Brain MRI, t2w sequence, axial 2D slice.
Patient: age 27, sex F, weight 90 kg, height 1.9 m
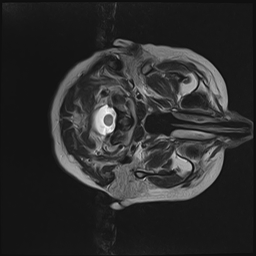